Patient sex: M
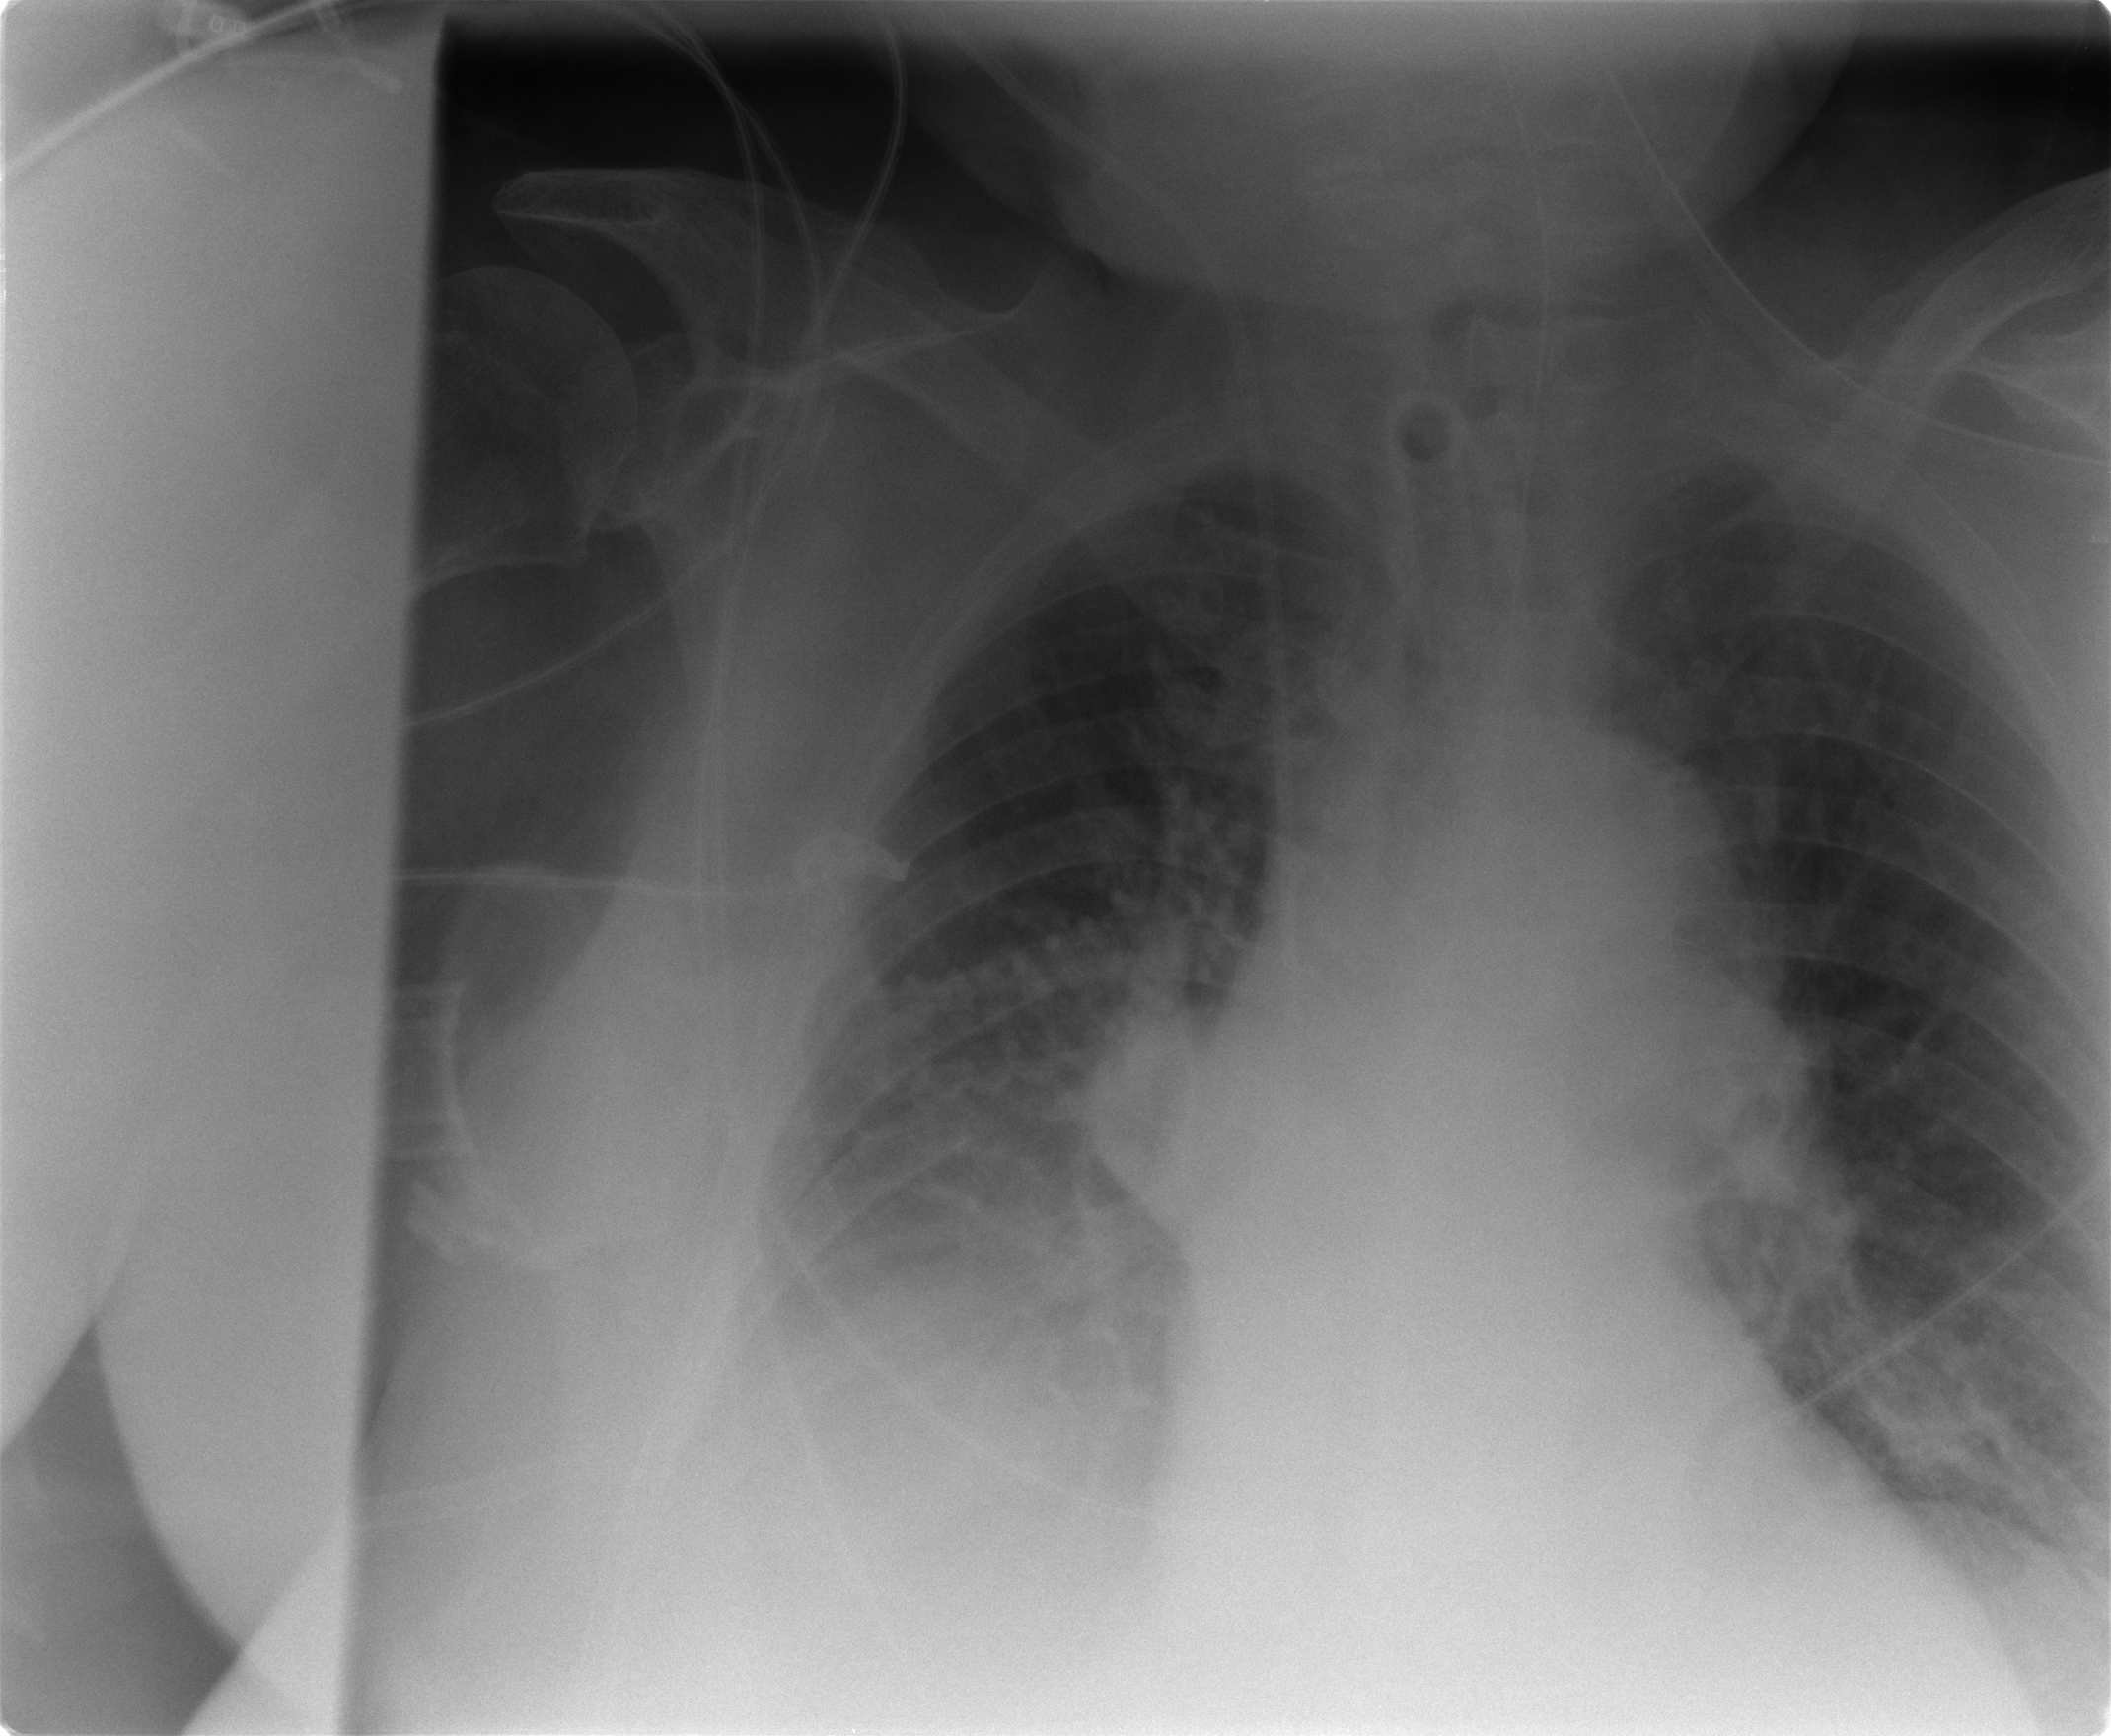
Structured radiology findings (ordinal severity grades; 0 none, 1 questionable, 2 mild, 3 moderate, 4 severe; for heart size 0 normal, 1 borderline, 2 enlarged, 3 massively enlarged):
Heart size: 2
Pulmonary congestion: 2
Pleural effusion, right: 2
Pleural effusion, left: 1
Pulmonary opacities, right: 1
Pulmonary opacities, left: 1
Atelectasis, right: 2
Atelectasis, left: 2